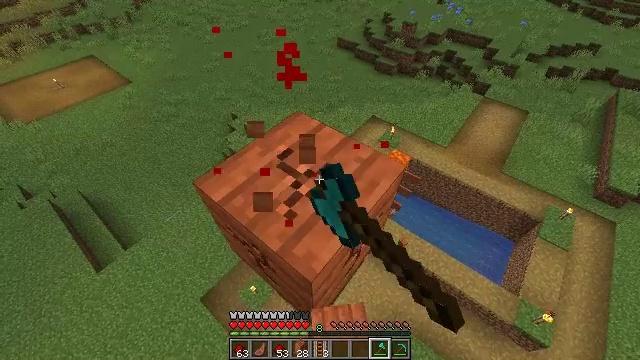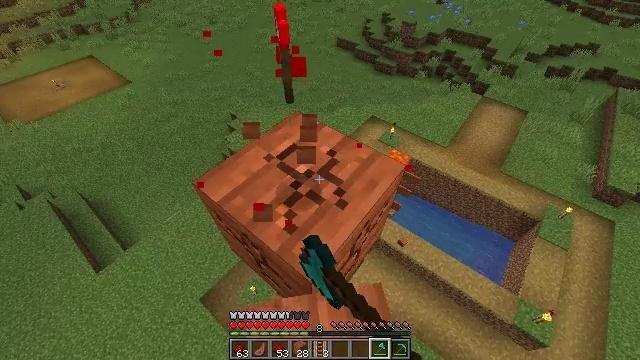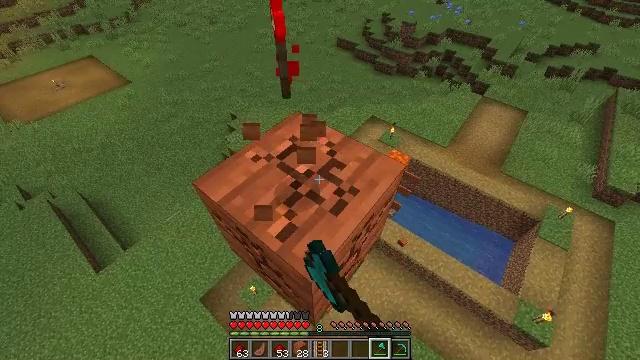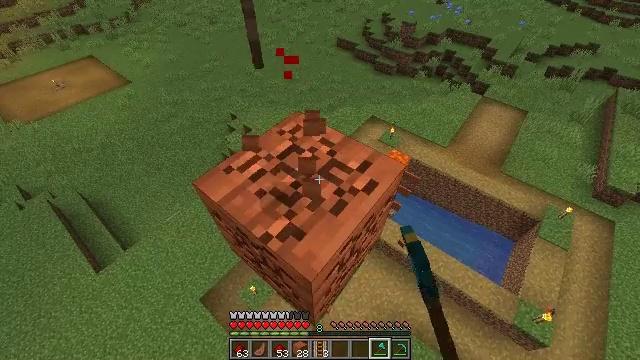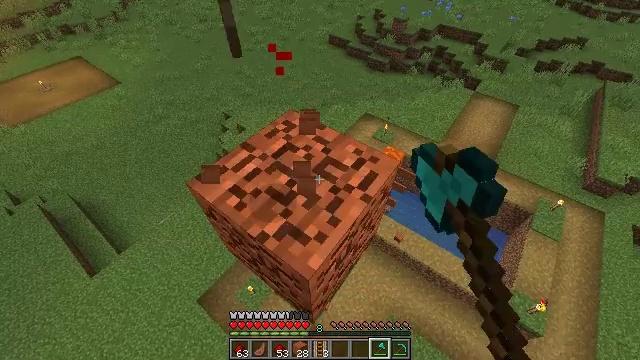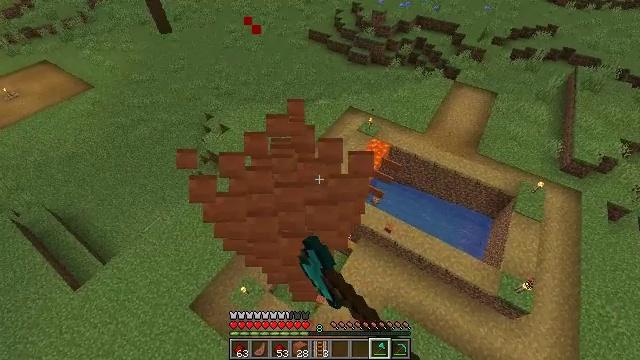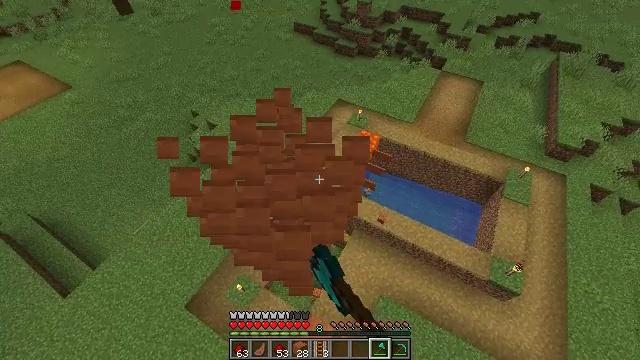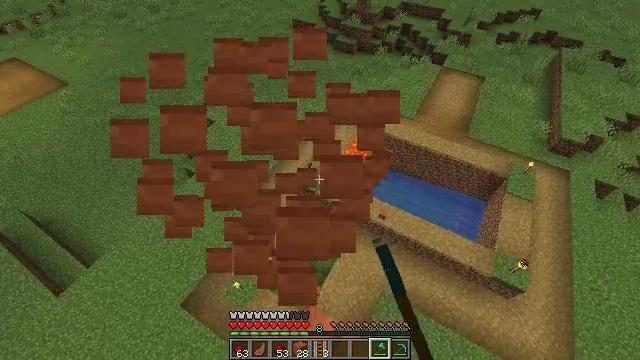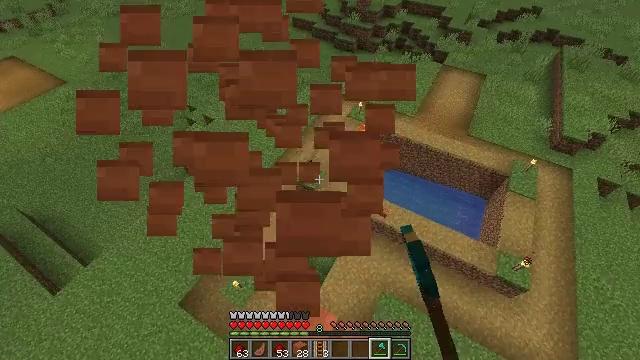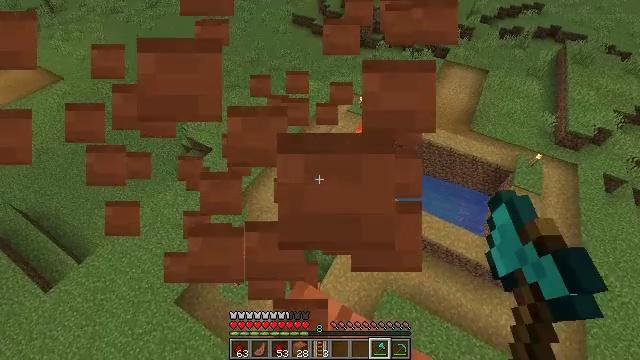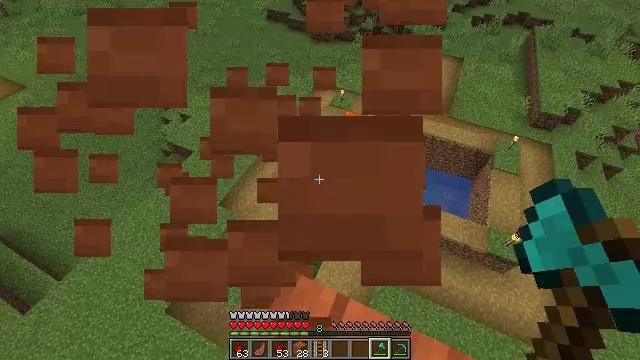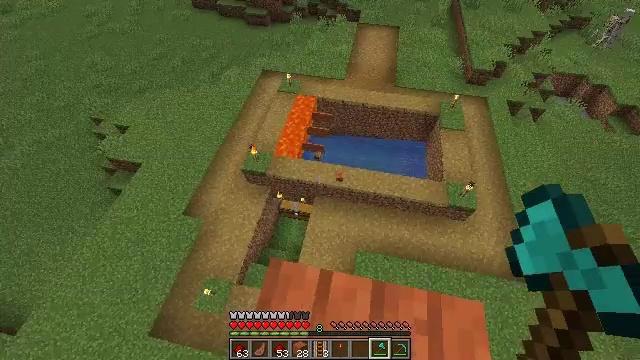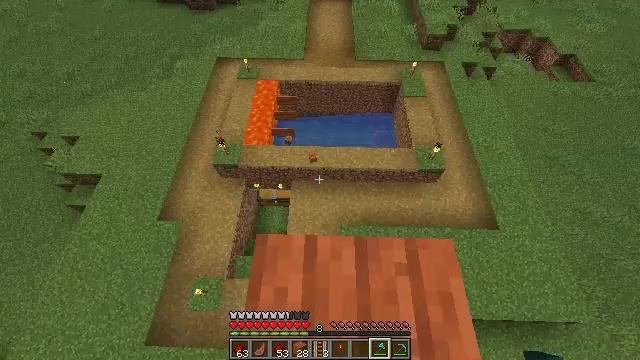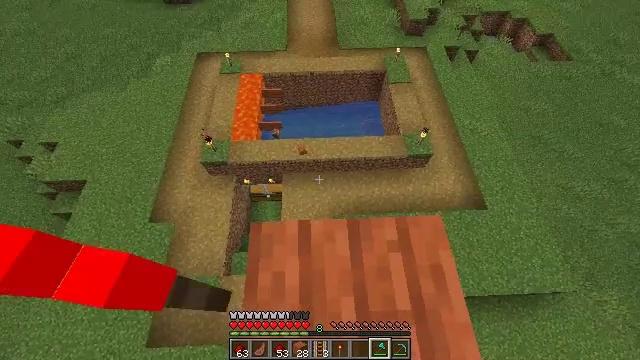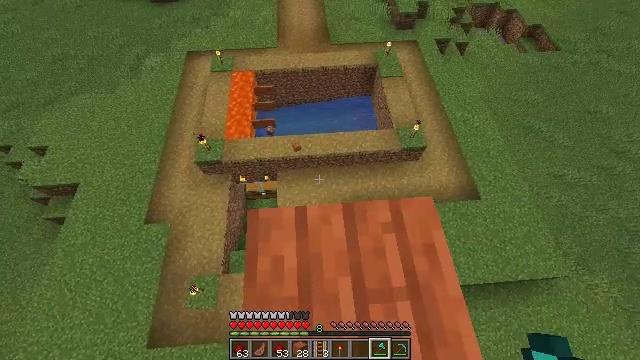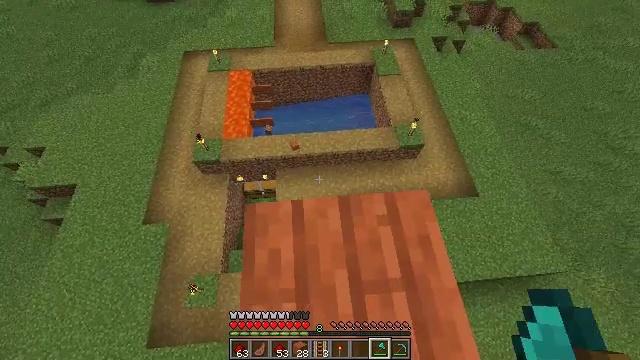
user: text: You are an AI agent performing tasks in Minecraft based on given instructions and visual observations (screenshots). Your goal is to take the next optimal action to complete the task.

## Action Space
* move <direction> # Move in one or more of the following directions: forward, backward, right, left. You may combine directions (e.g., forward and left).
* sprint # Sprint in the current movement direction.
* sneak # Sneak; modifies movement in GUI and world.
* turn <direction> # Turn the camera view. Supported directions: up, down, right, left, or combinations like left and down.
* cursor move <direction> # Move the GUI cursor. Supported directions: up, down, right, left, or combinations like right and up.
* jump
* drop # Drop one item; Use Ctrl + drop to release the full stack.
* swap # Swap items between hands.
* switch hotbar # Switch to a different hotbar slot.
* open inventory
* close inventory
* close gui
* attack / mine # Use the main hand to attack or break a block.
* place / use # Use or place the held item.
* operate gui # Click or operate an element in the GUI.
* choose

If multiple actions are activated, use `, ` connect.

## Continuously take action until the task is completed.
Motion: motion action
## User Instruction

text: Gather some acacia planks.
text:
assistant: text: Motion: sneak, attack / mine
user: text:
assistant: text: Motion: sneak, attack / mine
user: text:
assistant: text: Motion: sneak, attack / mine
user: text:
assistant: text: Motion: sneak, turn right, attack / mine
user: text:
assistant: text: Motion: sneak, turn right, attack / mine
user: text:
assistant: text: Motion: sneak, turn right and down, attack / mine
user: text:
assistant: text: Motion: sneak, attack / mine
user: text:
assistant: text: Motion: sneak, attack / mine
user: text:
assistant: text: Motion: move back, sneak, attack / mine
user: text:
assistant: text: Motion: move back, sneak, turn right, attack / mine
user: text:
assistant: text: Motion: move back, sneak, turn right and down
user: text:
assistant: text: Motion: move back, sneak, turn right and down
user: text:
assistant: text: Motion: move back, sneak, turn right and down
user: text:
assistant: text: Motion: move back, sneak, turn right
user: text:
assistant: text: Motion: move back and move right, sneak
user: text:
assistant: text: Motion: move back and move right, sneak
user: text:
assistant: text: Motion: move back and move right, sneak
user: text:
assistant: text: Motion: move back and move right, sneak, attack / mine
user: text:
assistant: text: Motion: move back and move right, sneak, attack / mine
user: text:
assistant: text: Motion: move back, sneak, attack / mine
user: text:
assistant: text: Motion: move back, sneak, attack / mine
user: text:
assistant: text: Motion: move back, sneak, attack / mine
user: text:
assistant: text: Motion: move back, sneak, attack / mine
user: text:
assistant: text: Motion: move back and move right, sneak, attack / mine
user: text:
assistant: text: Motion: move back and move right, sneak, attack / mine
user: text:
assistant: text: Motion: move back and move right, sneak, turn left, attack / mine
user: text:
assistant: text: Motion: move back, sneak, attack / mine
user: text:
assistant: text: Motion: move back, sneak, attack / mine
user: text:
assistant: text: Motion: move back, sneak, attack / mine
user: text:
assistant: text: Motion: move back, sneak, attack / mine